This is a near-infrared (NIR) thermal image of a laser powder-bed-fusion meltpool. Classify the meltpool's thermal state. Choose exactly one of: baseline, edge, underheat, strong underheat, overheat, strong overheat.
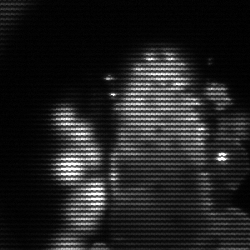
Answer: strong underheat